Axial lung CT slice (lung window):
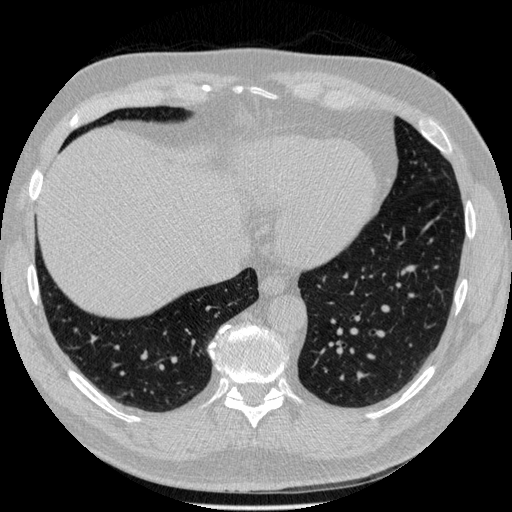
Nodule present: no